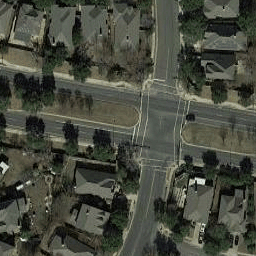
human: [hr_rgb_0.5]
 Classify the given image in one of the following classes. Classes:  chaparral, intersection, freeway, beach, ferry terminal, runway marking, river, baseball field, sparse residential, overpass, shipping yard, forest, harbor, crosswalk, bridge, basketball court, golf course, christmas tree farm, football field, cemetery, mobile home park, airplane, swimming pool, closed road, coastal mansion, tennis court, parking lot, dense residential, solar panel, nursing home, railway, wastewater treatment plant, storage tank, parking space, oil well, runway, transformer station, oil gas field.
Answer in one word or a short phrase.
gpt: intersection